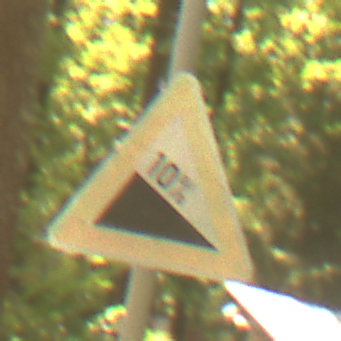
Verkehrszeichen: Gefaelle10
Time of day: Midday
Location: Outdoor (Nature)
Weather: PartlyCloudy
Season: NotSpecified
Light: Natural